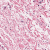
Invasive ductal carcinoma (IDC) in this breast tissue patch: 0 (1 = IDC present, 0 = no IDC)